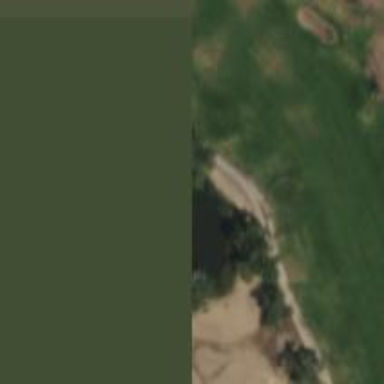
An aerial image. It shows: Path for golf carts.